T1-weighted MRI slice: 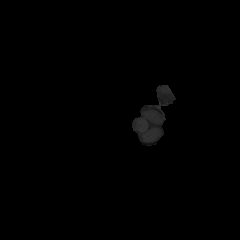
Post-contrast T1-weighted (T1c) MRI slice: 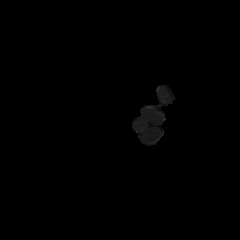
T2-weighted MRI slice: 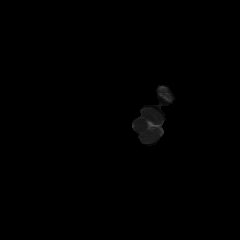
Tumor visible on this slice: no